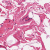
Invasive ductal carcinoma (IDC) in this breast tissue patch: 0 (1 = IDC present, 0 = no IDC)